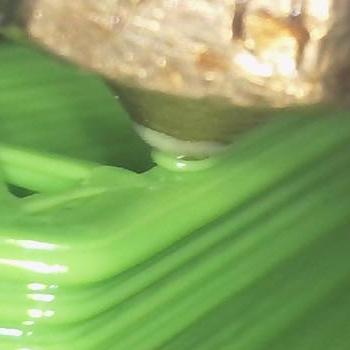
Flow rate: 300%